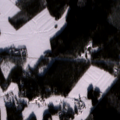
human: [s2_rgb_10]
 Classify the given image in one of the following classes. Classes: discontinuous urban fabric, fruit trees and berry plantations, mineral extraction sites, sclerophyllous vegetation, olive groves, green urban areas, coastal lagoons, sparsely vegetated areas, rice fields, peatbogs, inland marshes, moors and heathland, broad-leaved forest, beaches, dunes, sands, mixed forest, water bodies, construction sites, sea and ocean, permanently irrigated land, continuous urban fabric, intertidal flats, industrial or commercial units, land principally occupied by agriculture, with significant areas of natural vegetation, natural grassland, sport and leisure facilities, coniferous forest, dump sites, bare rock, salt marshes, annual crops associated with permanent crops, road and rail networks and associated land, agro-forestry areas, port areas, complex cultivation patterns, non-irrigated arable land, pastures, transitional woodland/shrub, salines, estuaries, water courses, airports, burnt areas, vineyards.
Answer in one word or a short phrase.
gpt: non-irrigated arable land, land principally occupied by agriculture, with significant areas of natural vegetation, coniferous forest, mixed forest